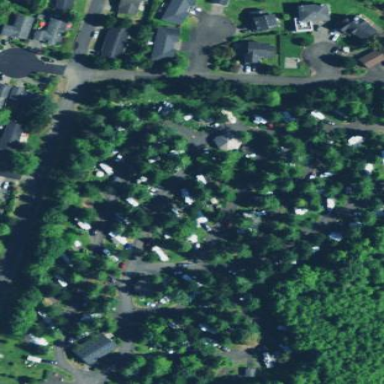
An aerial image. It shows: Caravan site with sanitary dump station for travelers.